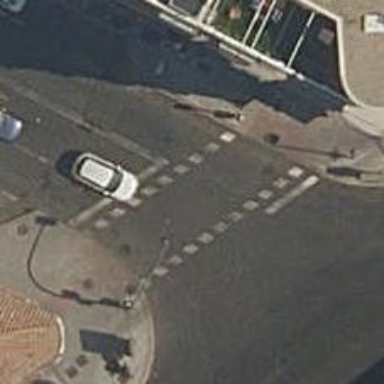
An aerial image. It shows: Traffic signals at road crossing.